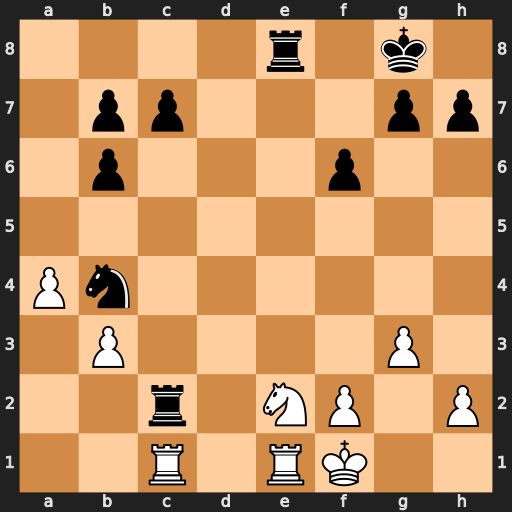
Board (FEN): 4r1k1/1pp3pp/1p3p2/8/Pn6/1P4P1/2r1NP1P/2R1RK2
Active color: w
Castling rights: -
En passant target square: -
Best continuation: Rxc2 Nxc2 Rc1 Nb4 Rxc7